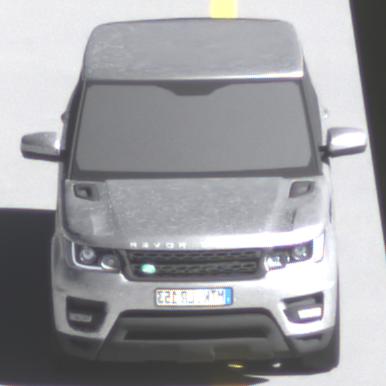
Make: Land Rover
Model: Range Rover Sport 5.0 V8 SC
Detailed model: Range Rover Sport (II)
Model produced from: 2013/09
Model produced until: 2015/07
Doors: 5
Color: white
Road condition: dry road
Daytime: morning or afternoon
Contrast: high contrast